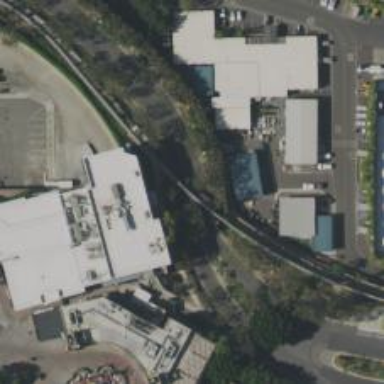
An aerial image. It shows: Monorail bridge.